Question:
I don't get this. I've searched everywhere and no one's answers have solved this for me.
Why does this keep happening? I can't do anything! The XML Code is still there, but it doesn't show anything in the Graphical Editor. The Palette comes up if I change it to "4in WVGA (Nexus S)" or some other configuration, but I still can't see anything and the Theme drop down menu is unselectable. All my XML documents are like that.
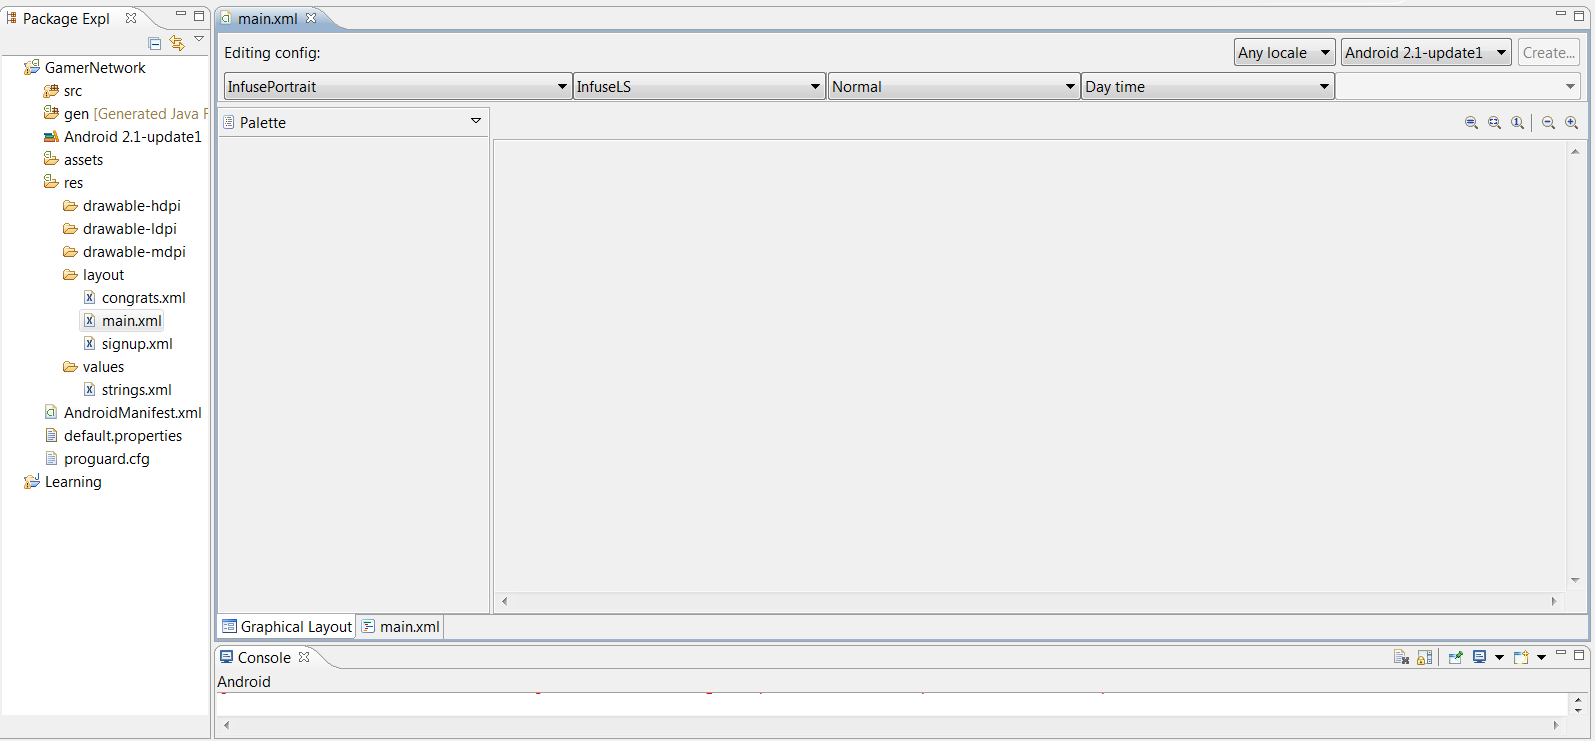
Answer: Just delete any custom device screen configuration you have added . It will solve the issue :)